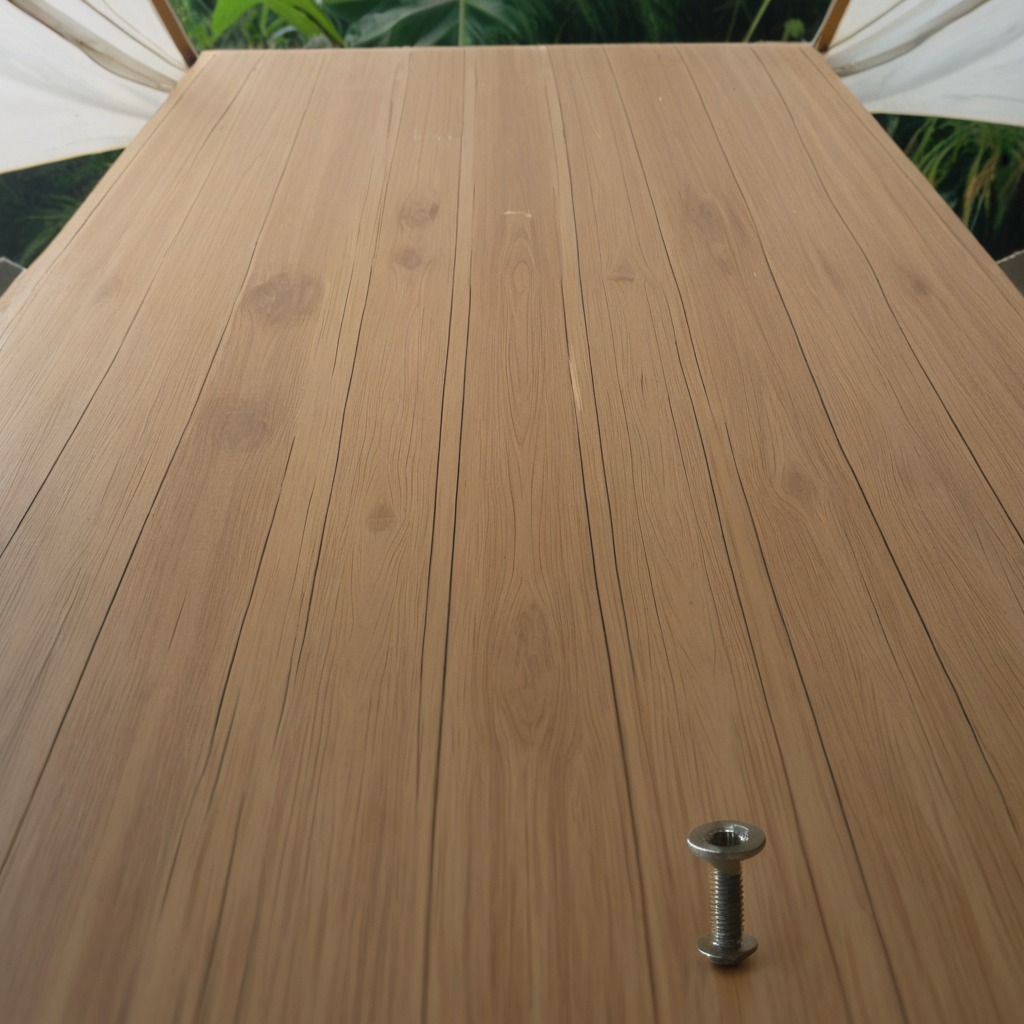
A metal screw is lying on the wooden table in a jungle field workshop tent.